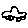
Label: car